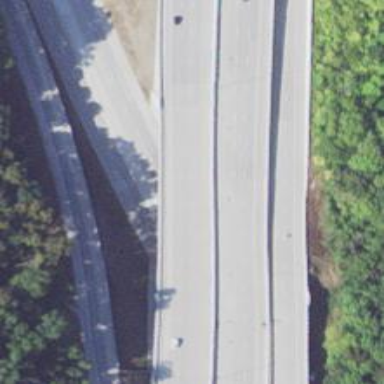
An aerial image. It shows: Bridge over motorway.